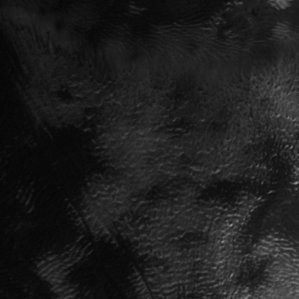
Label: frost